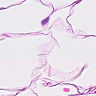
Metastatic tissue present: no